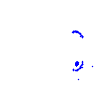
Particle: electron